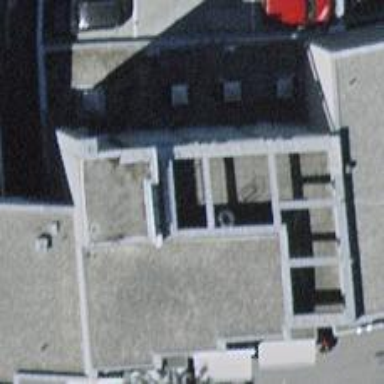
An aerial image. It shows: Restaurant.